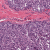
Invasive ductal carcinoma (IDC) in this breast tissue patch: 0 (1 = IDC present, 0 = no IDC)